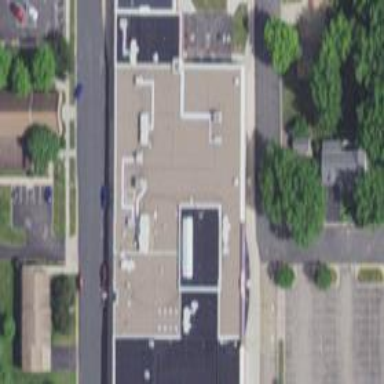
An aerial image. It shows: School building.